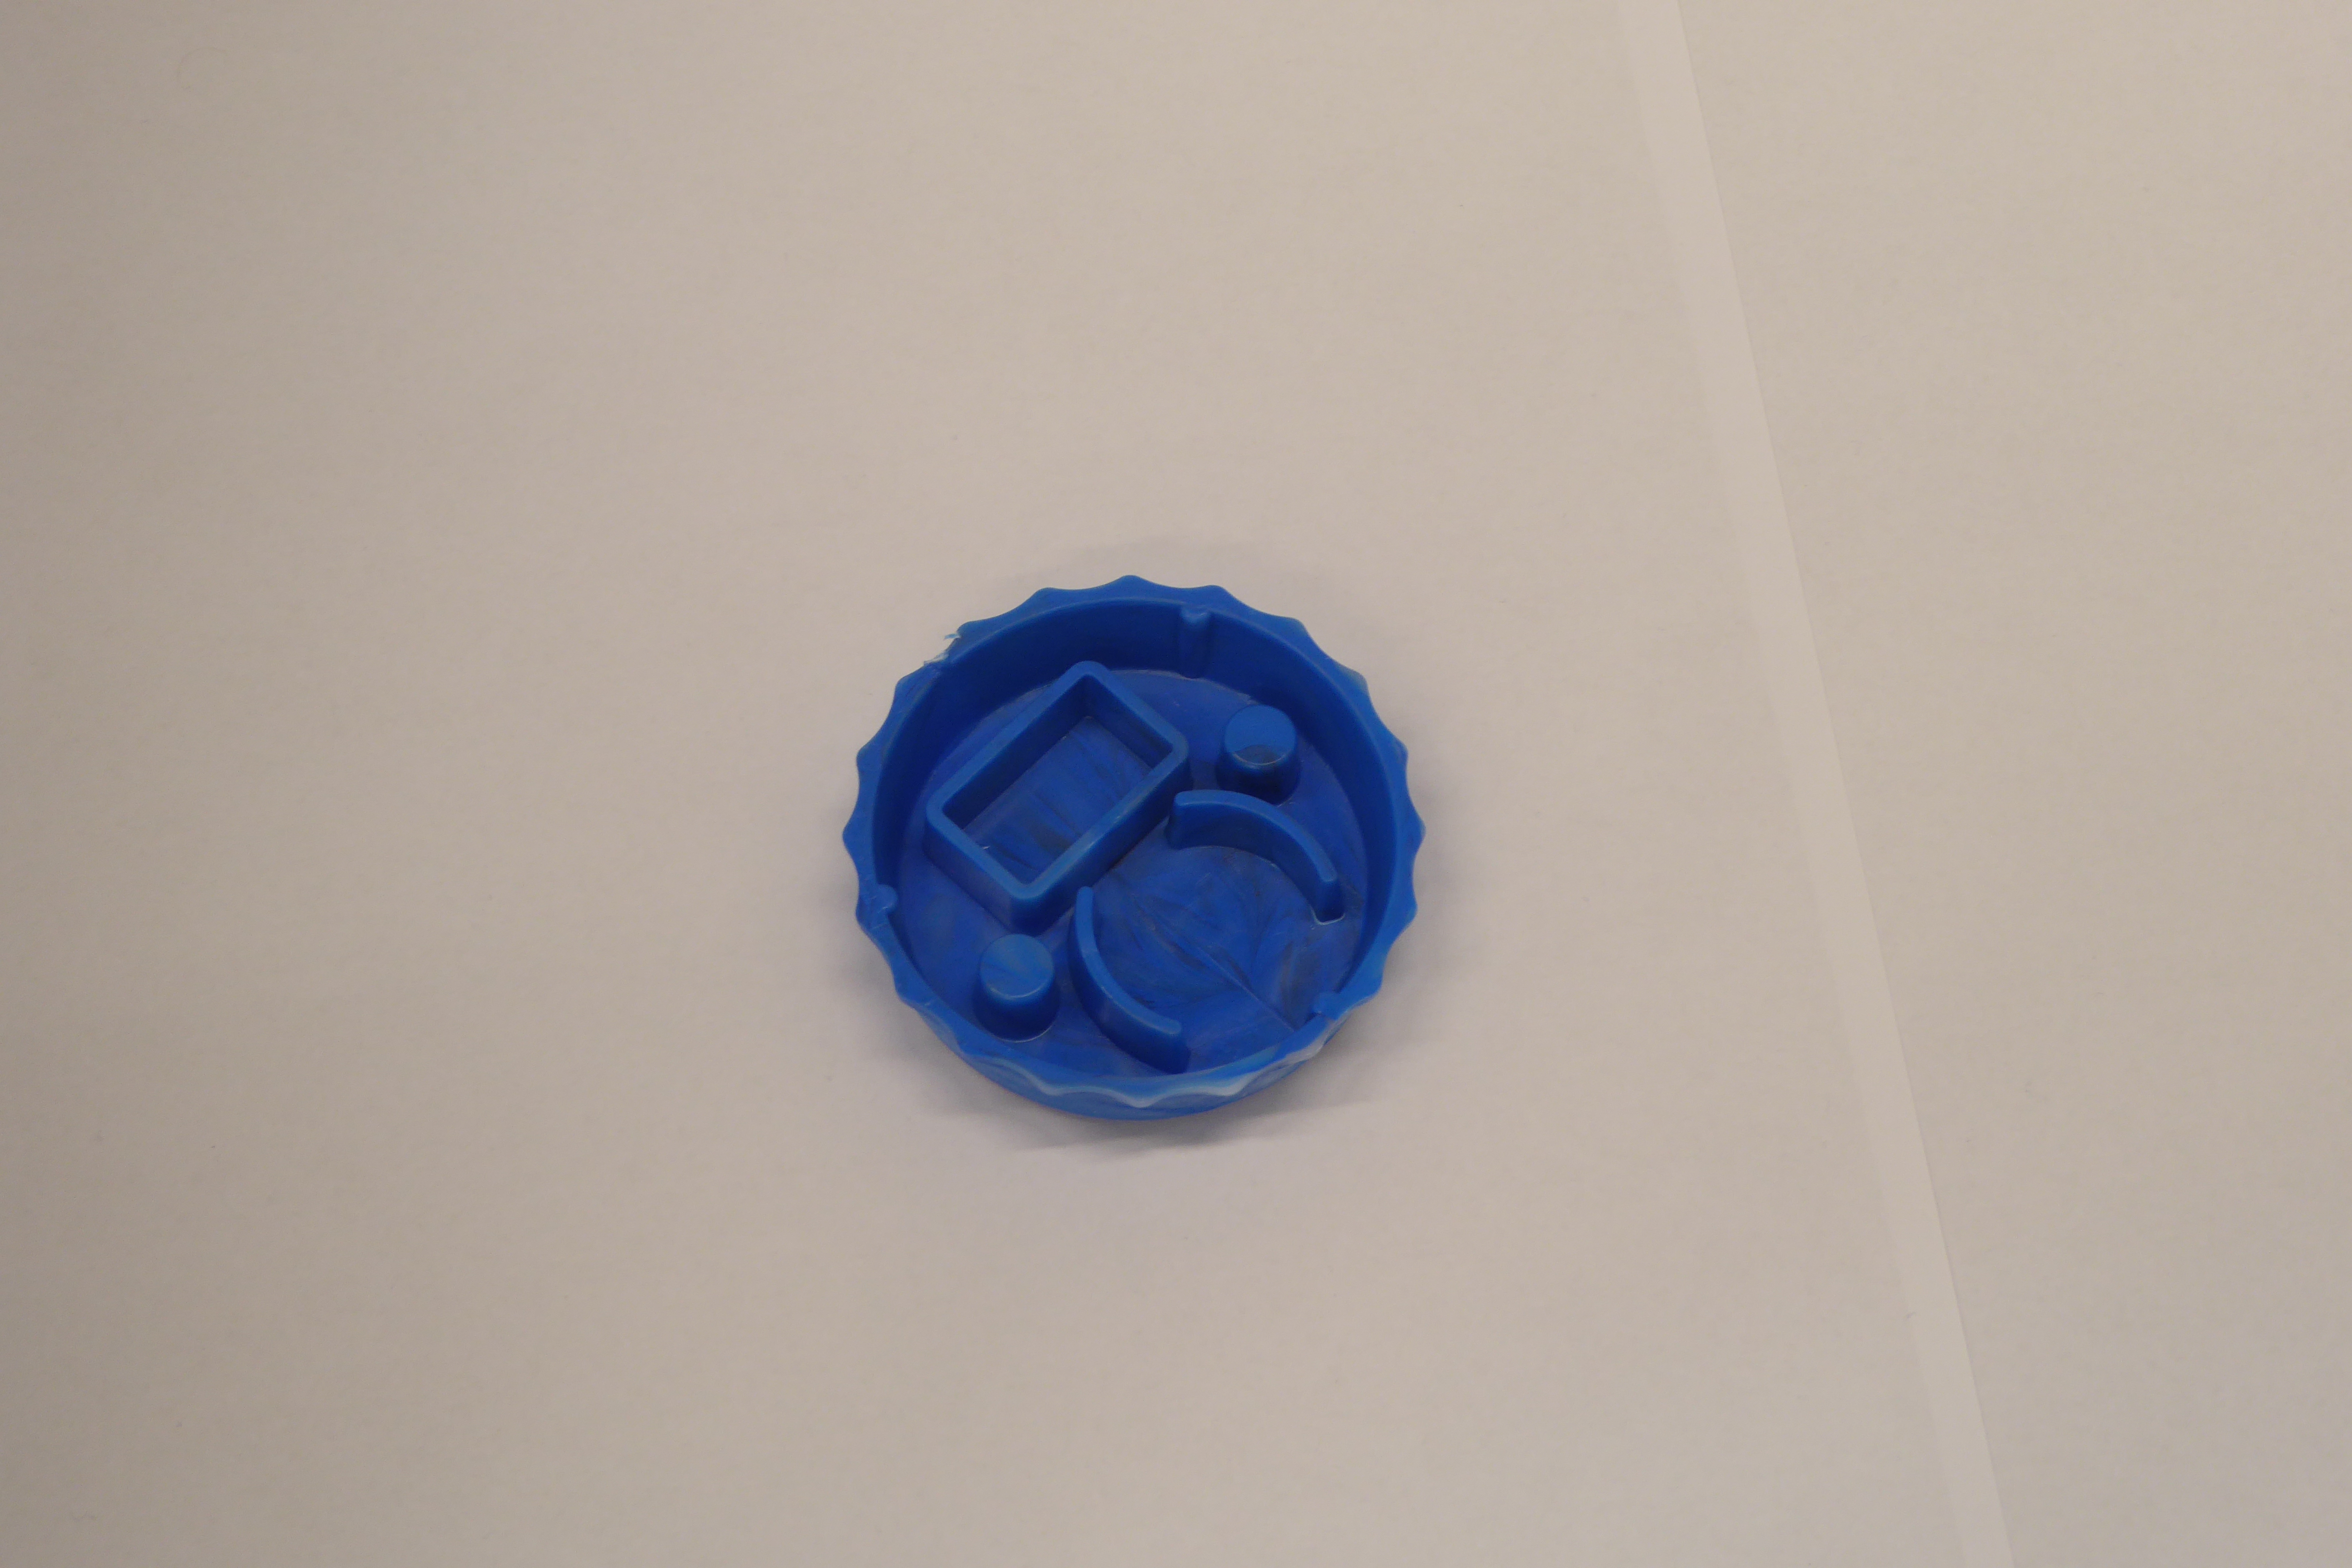
Label: Bottle Opener - Cover